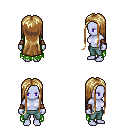
a pixel art fantasy rpg character, female body template, dark elf, purple skin, green tattered cape, teal pants, blonde extra-long hairstyle, leather bracers, four views (front, back, left, right), 2x2 character sprite sheet, small pixel art, hard edges, no anti-aliasing